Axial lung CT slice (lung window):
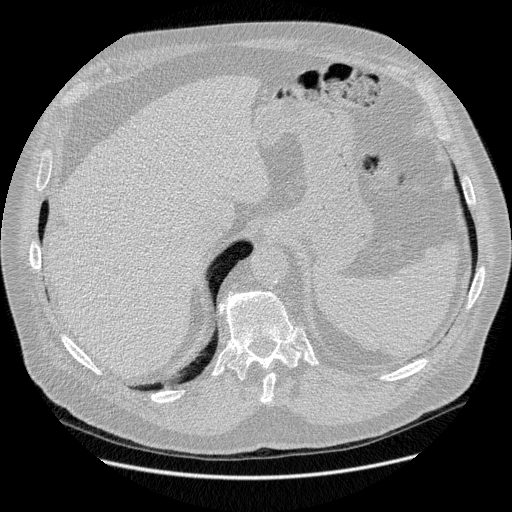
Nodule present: no